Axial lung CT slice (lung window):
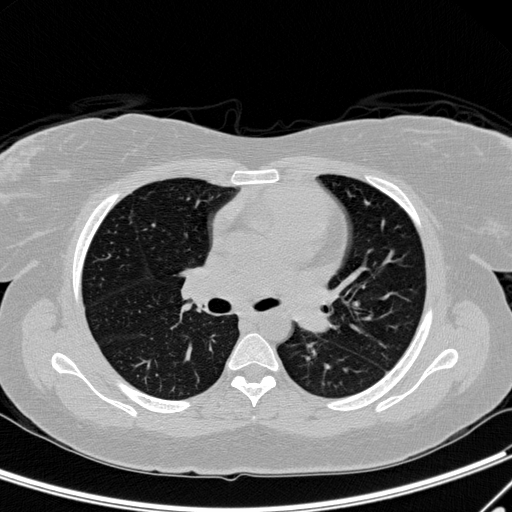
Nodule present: no